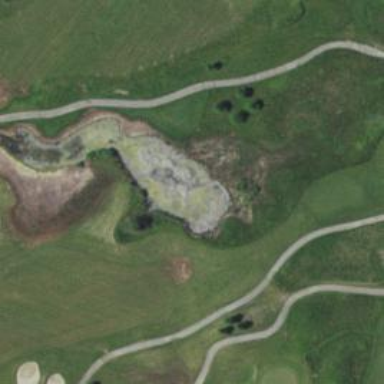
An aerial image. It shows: Water hazard in golf course. The hazard is natural water feature.